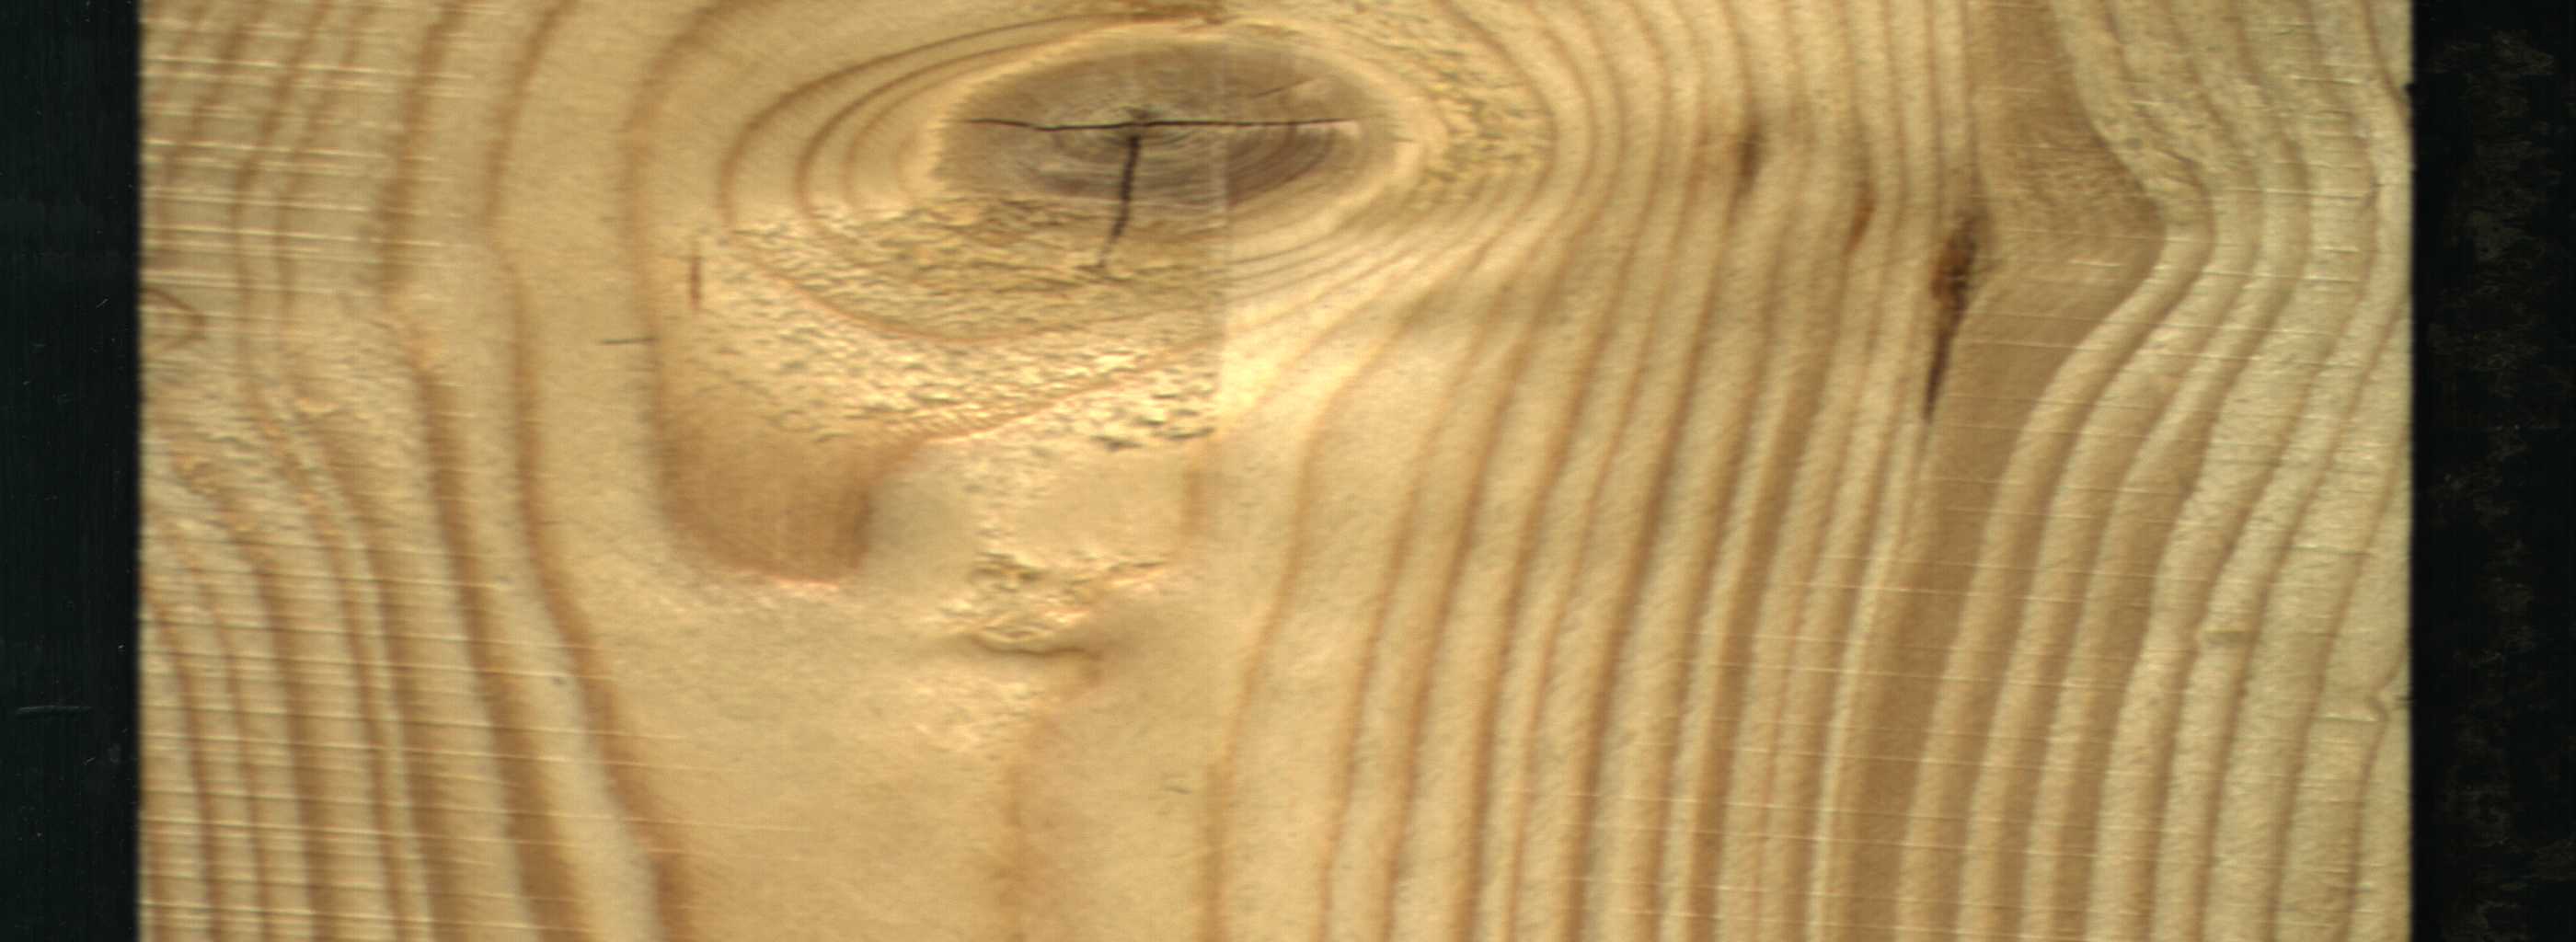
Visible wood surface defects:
resin
Quartzity
Quartzity
Quartzity
Quartzity
knot_with_crack